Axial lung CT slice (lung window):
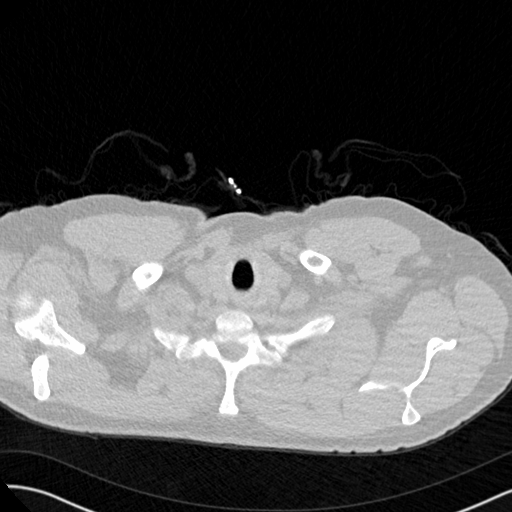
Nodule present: no